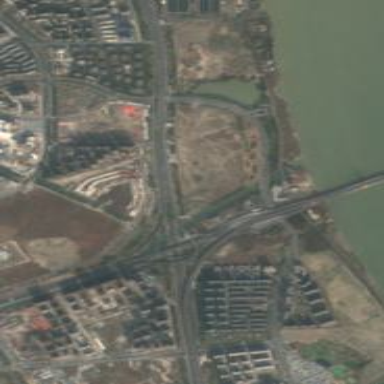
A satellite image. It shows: Motorway junction.